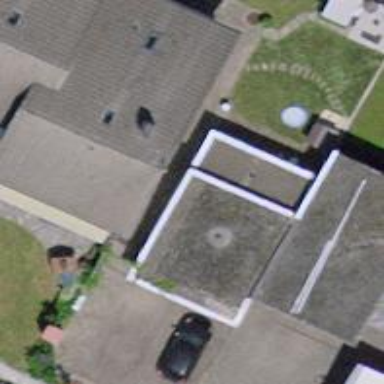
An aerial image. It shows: Garage.